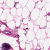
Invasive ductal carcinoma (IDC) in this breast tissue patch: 0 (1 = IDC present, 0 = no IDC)